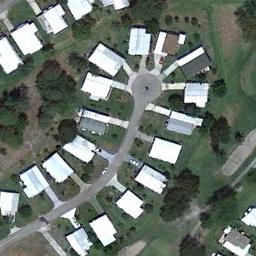
Label: residential